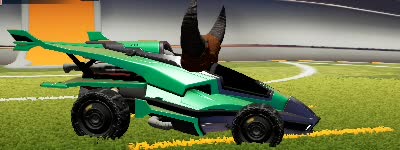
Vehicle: aftershock